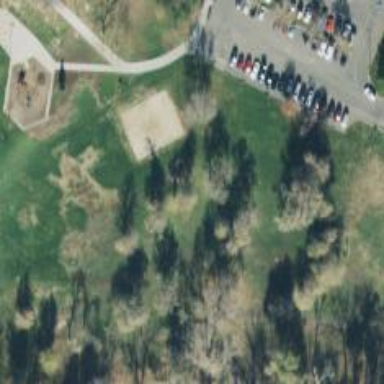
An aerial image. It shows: Disc golf tee area.